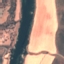
Land use / land cover: River